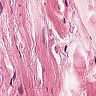
Metastatic tissue present: no